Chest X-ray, AP view. Patient: 52 years old, sex M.
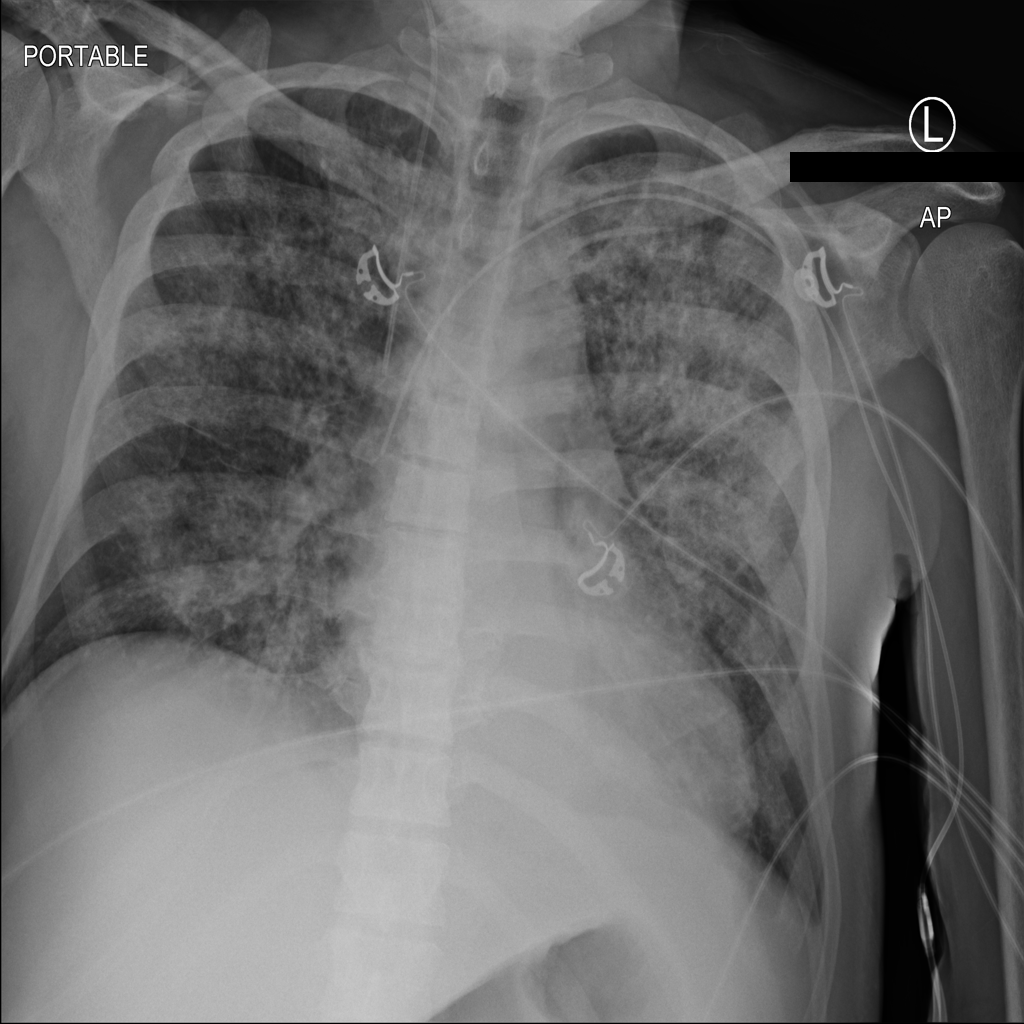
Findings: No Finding